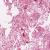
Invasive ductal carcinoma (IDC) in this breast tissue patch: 0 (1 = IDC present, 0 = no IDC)